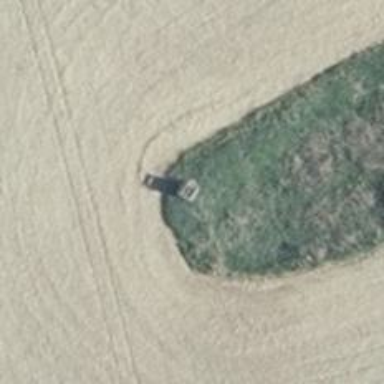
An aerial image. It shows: Hunting stand.